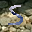
Label: 5